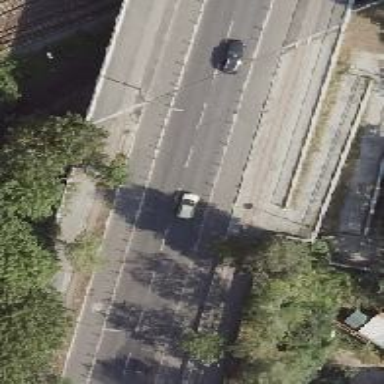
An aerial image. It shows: Secondary road with asphalt surface. The road has sidewalks on both sides and exclusive lanes for cyclists in both directions.